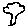
Label: tree